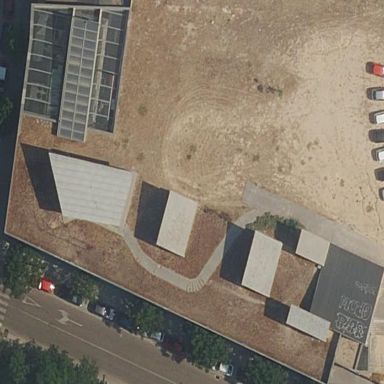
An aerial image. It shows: Building.